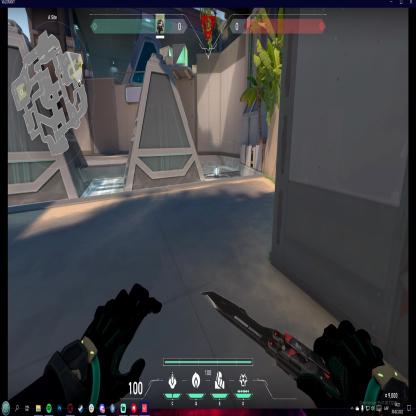
Label: planted spike